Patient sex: M
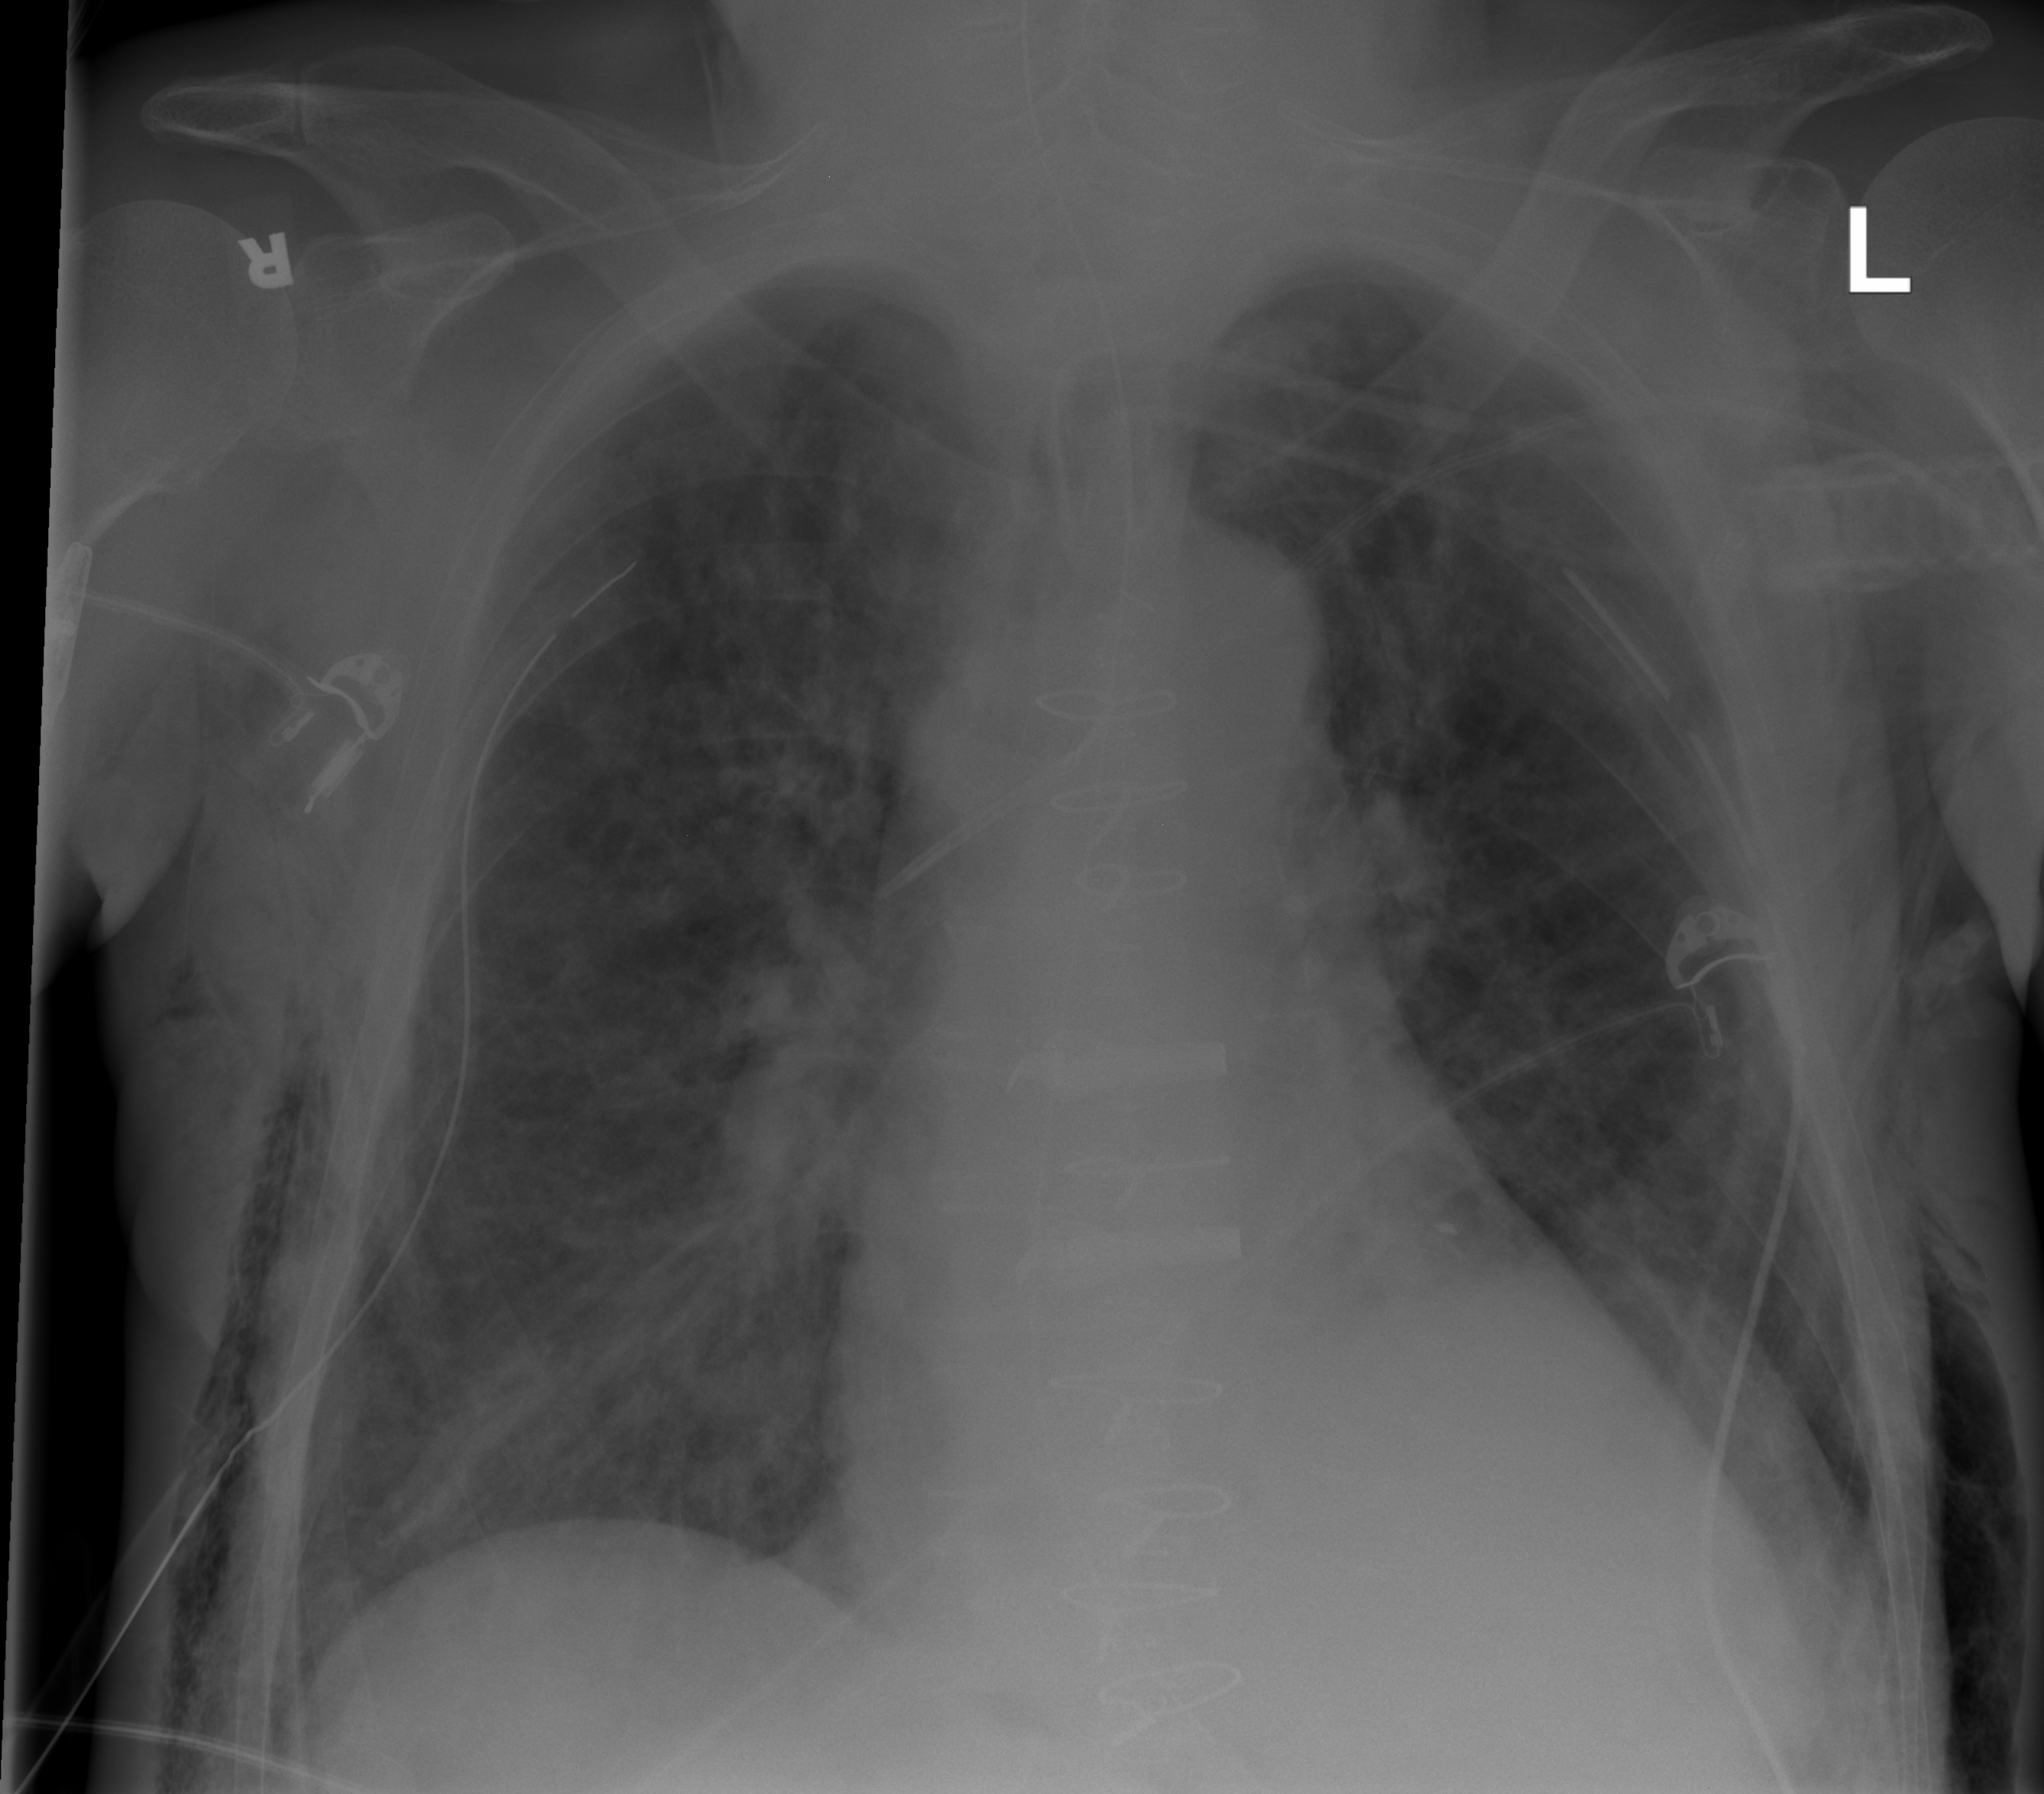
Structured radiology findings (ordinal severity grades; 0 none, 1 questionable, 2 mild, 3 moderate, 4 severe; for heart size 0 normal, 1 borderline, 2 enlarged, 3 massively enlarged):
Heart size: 1
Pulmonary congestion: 3
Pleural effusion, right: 0
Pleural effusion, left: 0
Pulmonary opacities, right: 2
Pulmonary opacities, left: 2
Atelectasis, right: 0
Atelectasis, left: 0